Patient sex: M
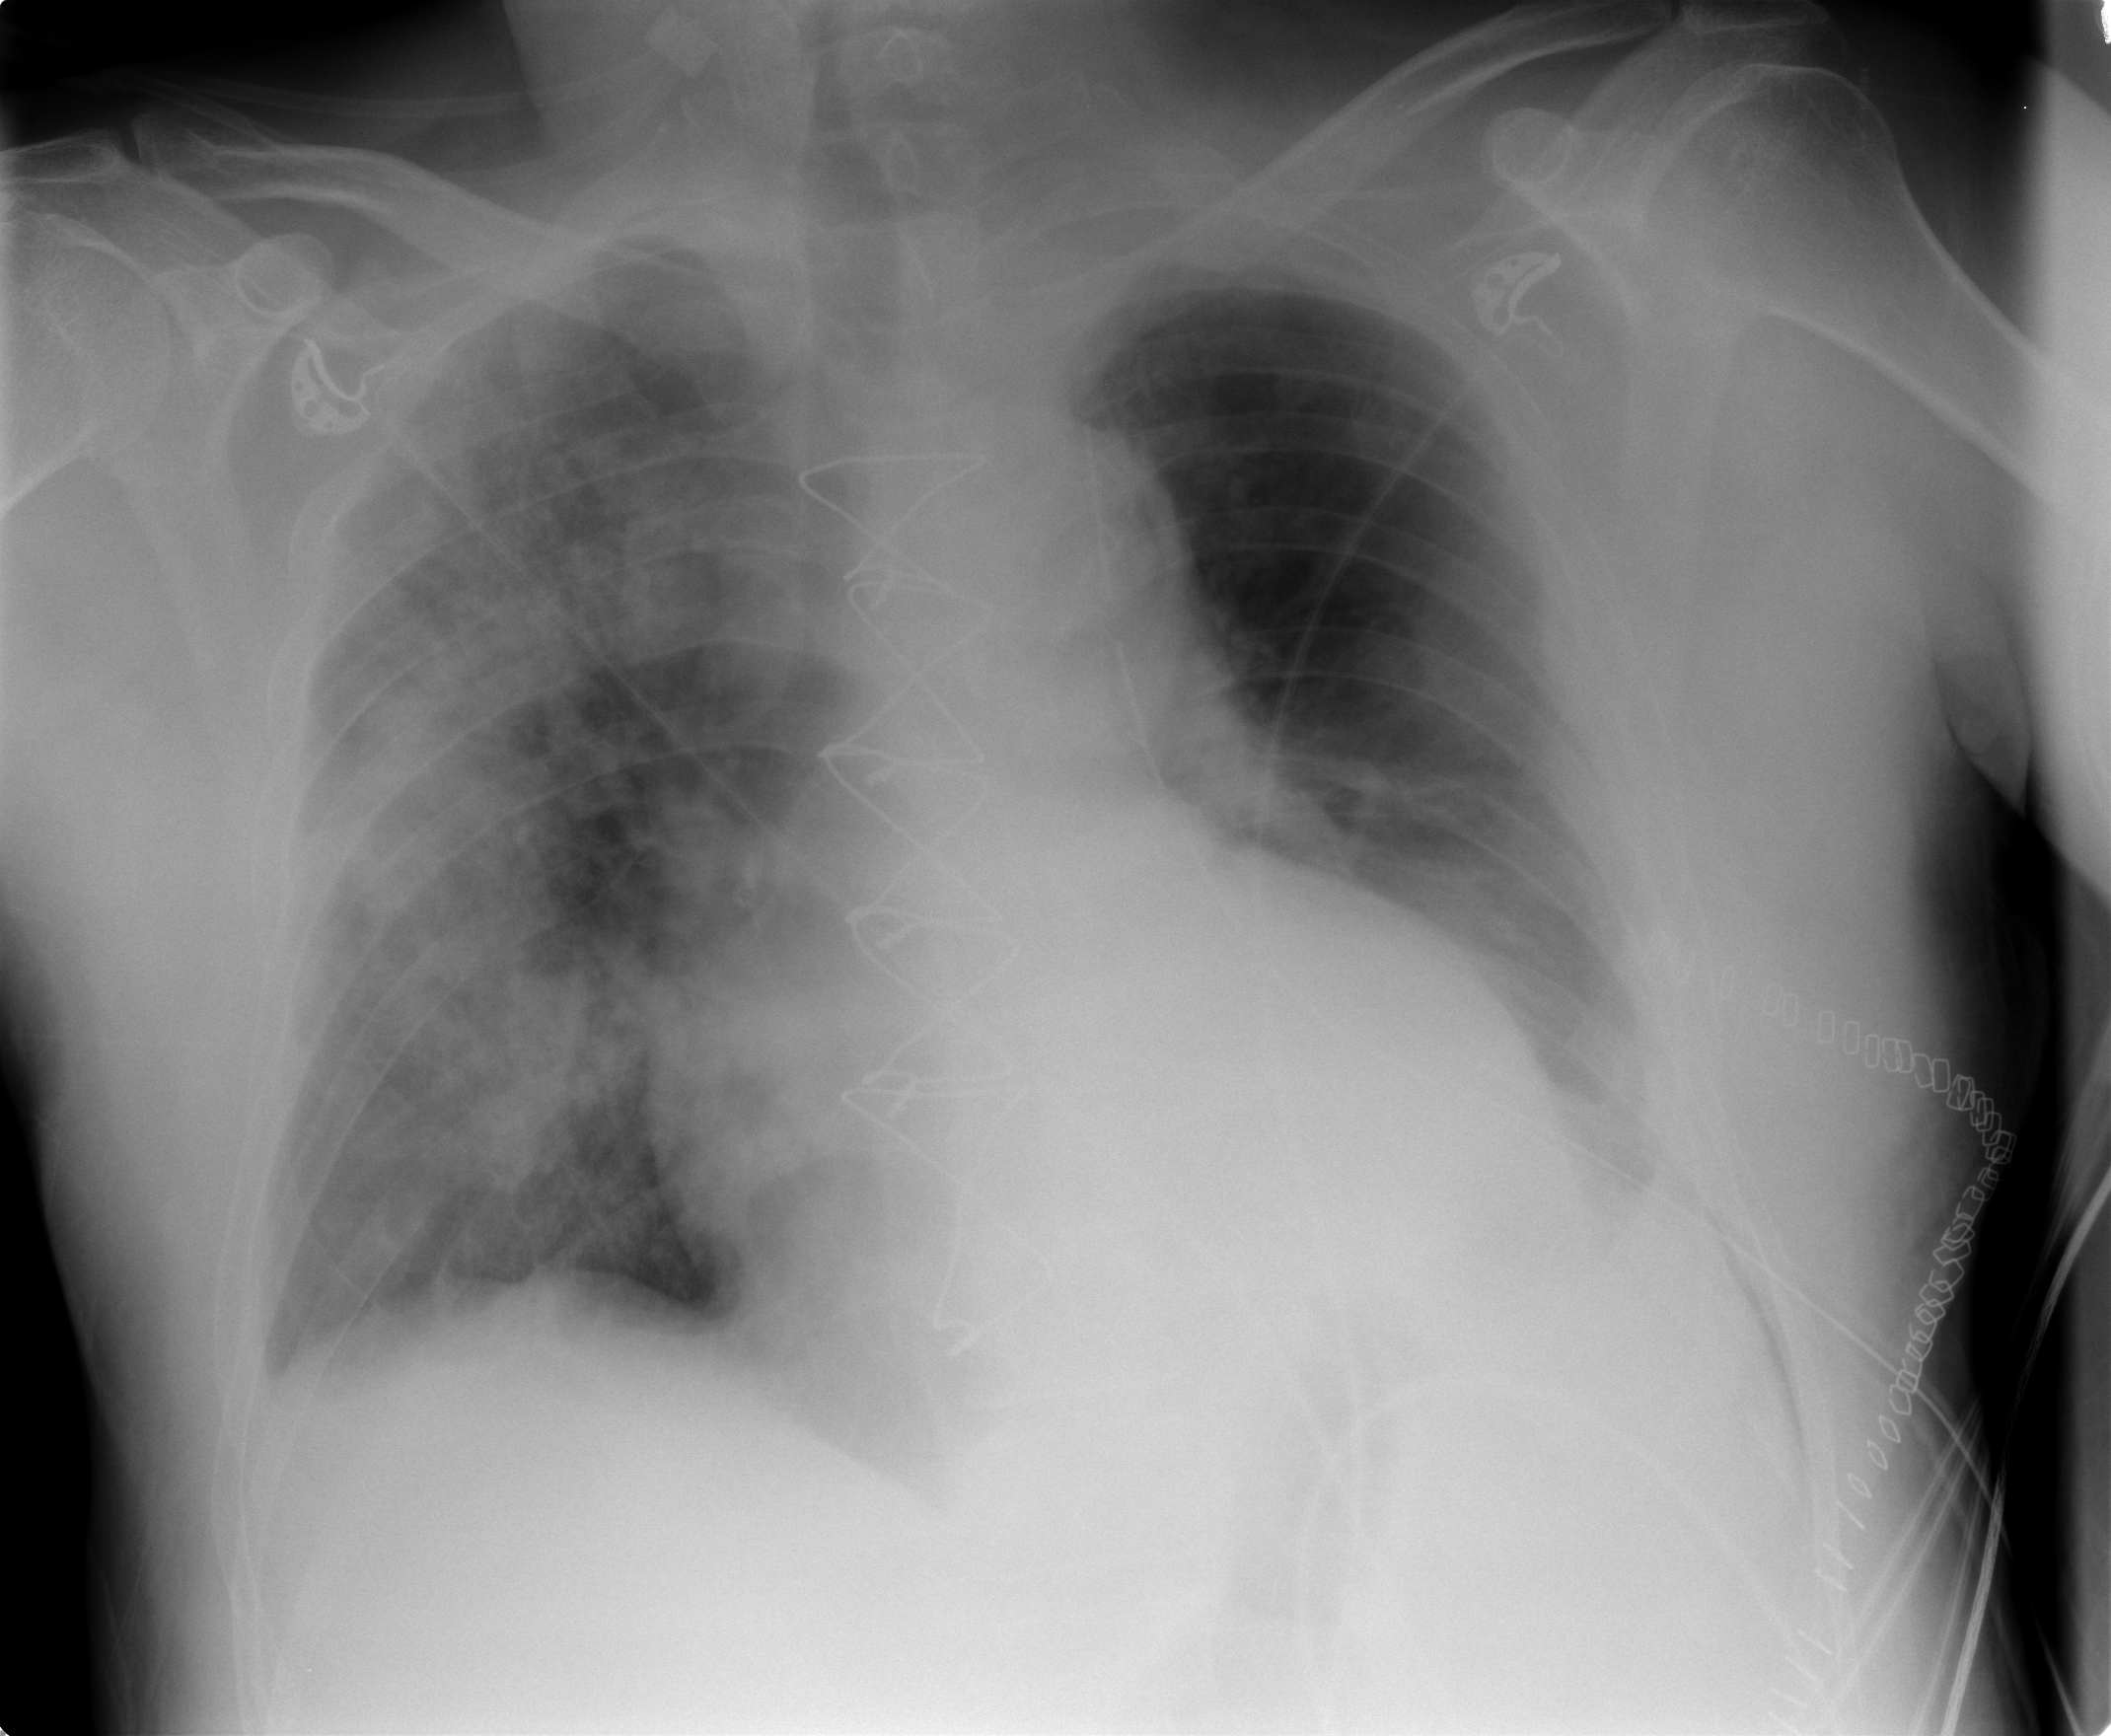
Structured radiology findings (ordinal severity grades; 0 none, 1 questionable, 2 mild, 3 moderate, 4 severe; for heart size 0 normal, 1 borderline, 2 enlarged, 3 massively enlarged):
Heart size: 2
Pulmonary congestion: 1
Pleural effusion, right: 2
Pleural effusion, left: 2
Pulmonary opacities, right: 3
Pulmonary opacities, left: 0
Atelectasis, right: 2
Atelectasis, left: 2